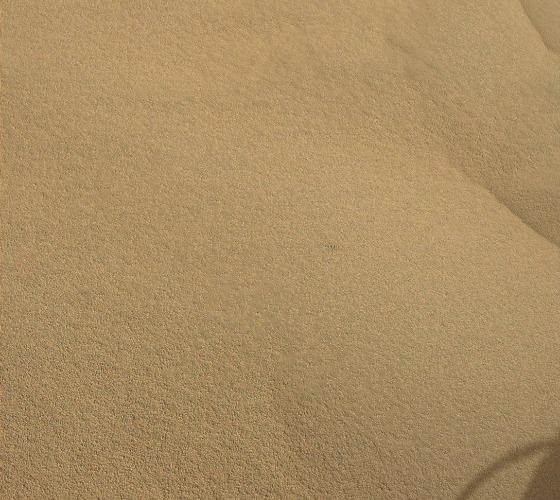
Terrain classes present: Gravel / Sand / Soil, Shadow